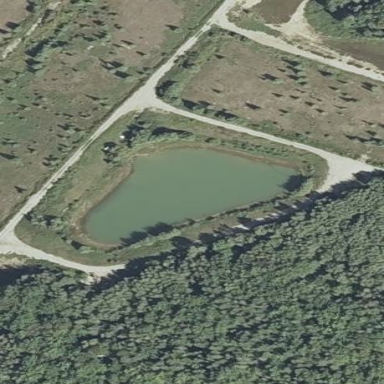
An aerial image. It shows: Man-made tailings pond.